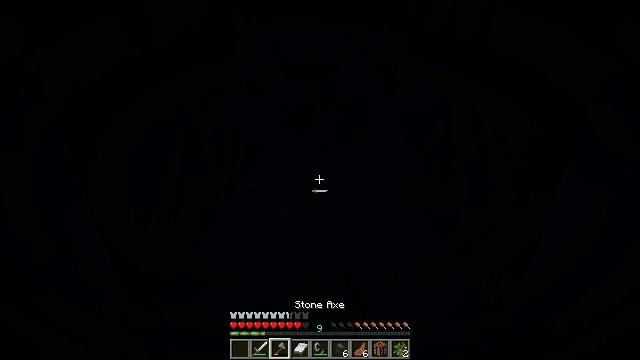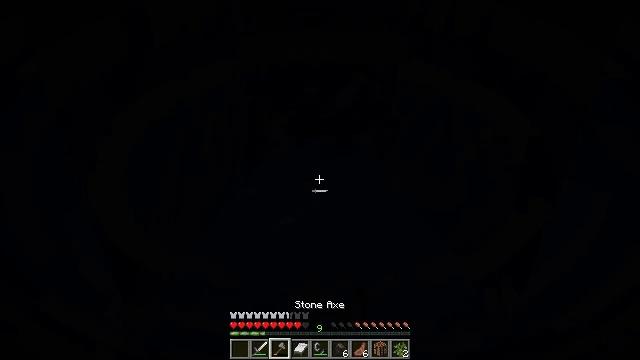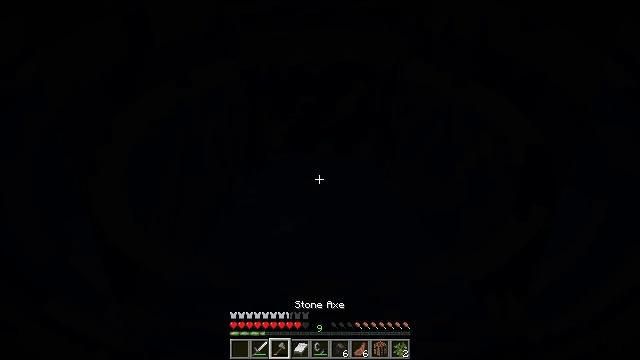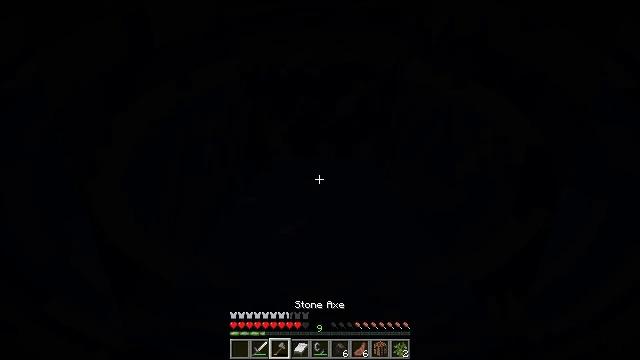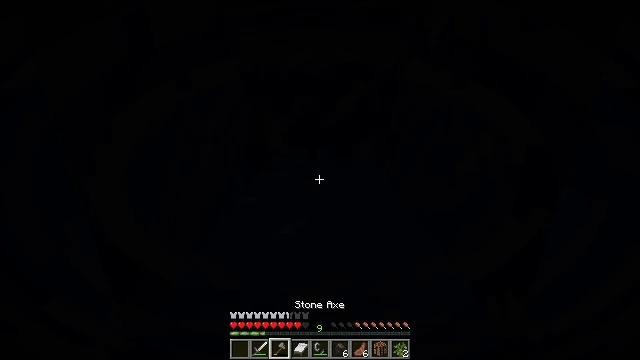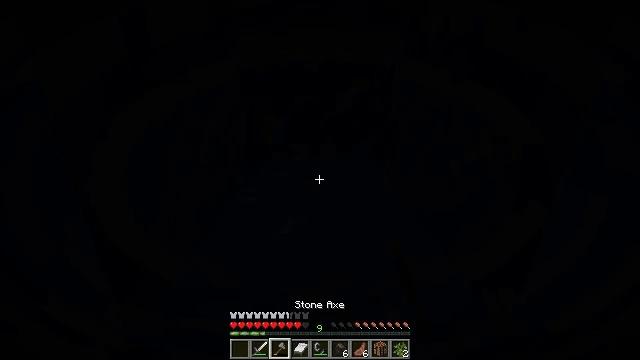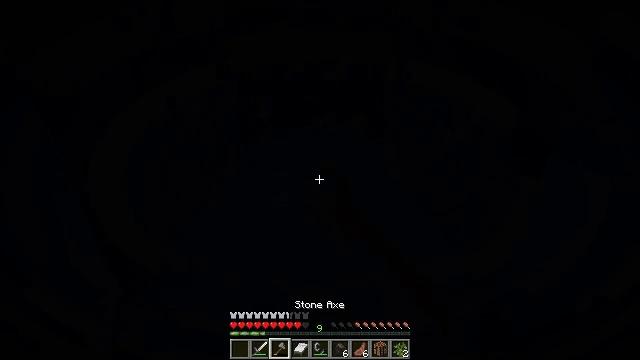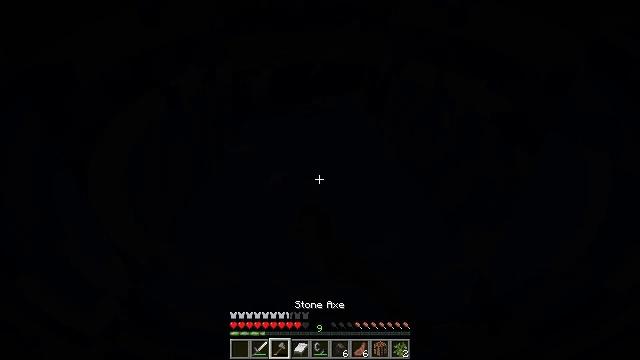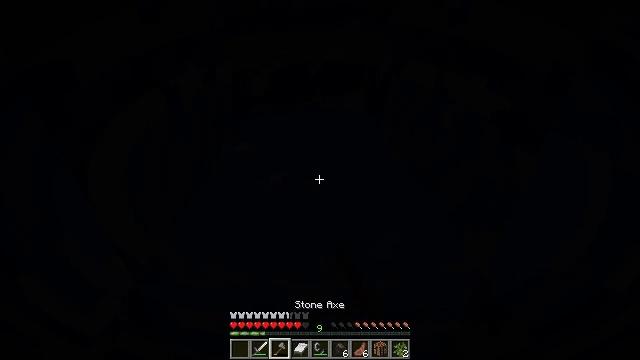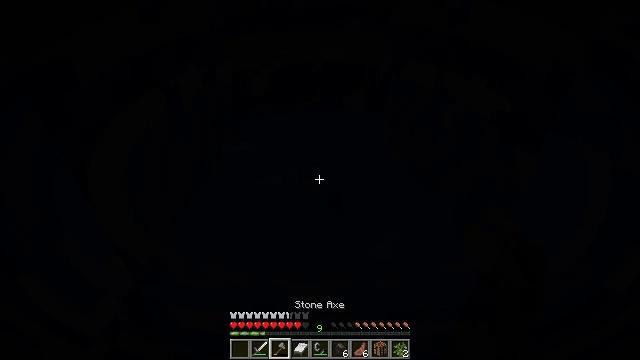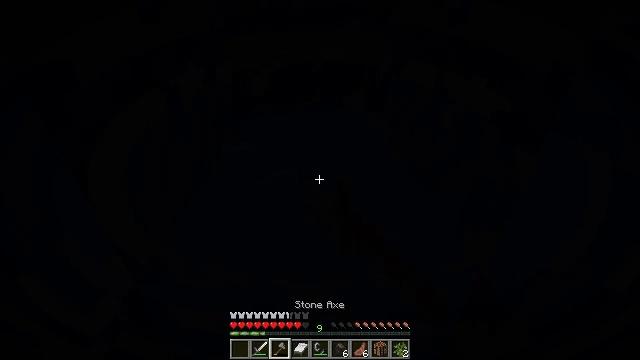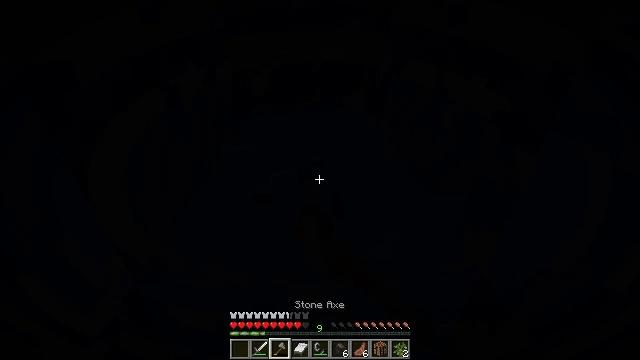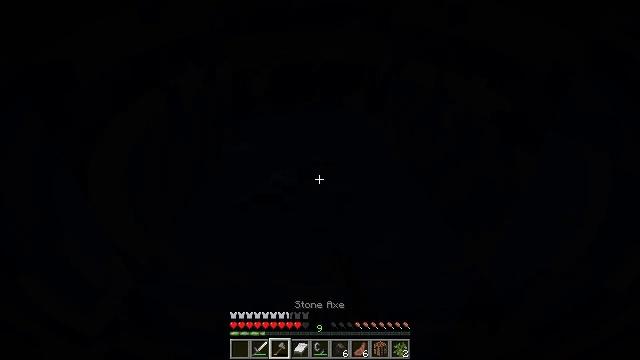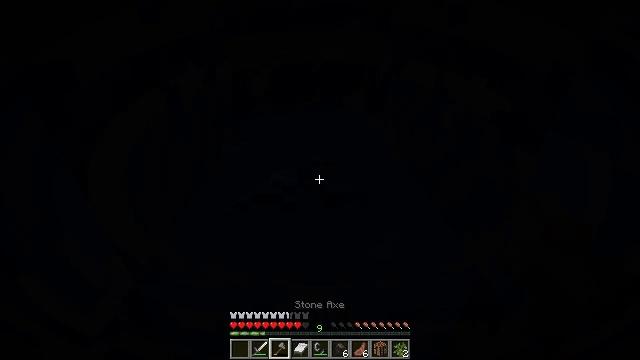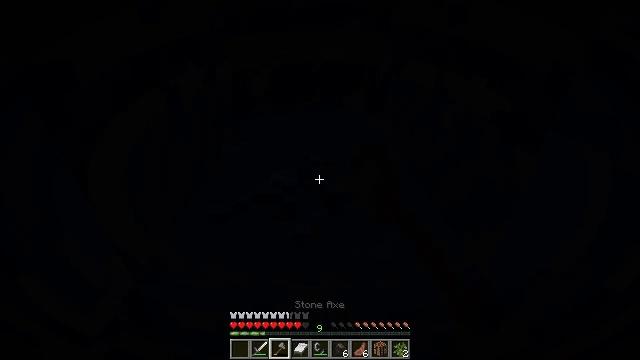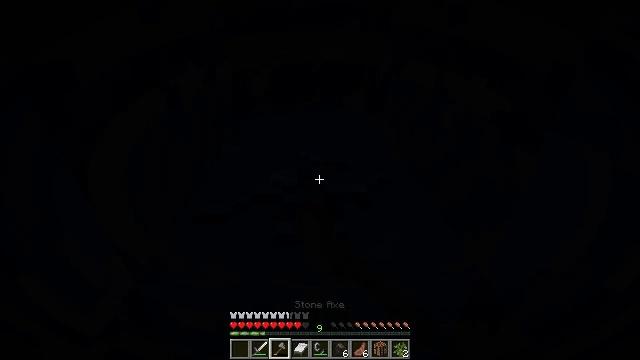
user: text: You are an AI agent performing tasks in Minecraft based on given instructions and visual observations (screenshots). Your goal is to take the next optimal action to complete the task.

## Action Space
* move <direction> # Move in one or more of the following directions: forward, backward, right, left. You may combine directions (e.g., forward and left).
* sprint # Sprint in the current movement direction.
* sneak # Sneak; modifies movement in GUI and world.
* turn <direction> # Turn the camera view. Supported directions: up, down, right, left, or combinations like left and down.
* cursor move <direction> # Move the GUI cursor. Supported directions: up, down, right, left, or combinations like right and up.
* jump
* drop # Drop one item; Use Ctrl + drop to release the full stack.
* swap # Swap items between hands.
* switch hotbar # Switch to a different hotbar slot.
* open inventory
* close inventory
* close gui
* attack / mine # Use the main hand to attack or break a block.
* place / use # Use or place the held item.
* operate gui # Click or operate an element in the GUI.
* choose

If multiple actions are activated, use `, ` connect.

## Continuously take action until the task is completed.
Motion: motion action
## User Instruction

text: Gather packed ice blocks.
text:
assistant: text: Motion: turn up, attack / mine
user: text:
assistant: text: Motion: turn up, attack / mine
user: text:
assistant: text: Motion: attack / mine
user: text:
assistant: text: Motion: attack / mine
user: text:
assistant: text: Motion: turn down, attack / mine
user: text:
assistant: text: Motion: turn right and down, attack / mine
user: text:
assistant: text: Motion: turn down, attack / mine
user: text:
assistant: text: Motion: attack / mine
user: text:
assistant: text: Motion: attack / mine
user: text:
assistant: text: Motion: attack / mine
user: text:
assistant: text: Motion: attack / mine
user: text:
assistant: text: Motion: attack / mine
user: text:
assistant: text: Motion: attack / mine
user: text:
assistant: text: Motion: attack / mine
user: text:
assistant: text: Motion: attack / mine
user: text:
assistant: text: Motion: attack / mine
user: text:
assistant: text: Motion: attack / mine
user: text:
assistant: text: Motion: attack / mine
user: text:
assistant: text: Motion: attack / mine
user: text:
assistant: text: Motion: attack / mine
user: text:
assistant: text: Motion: attack / mine
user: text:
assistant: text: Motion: attack / mine
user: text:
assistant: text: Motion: attack / mine
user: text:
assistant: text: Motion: attack / mine
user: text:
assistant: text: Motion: attack / mine
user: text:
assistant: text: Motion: attack / mine
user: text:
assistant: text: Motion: attack / mine
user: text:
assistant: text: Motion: attack / mine
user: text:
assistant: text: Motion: turn up, attack / mine
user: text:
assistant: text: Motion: move forward, turn up, attack / mine